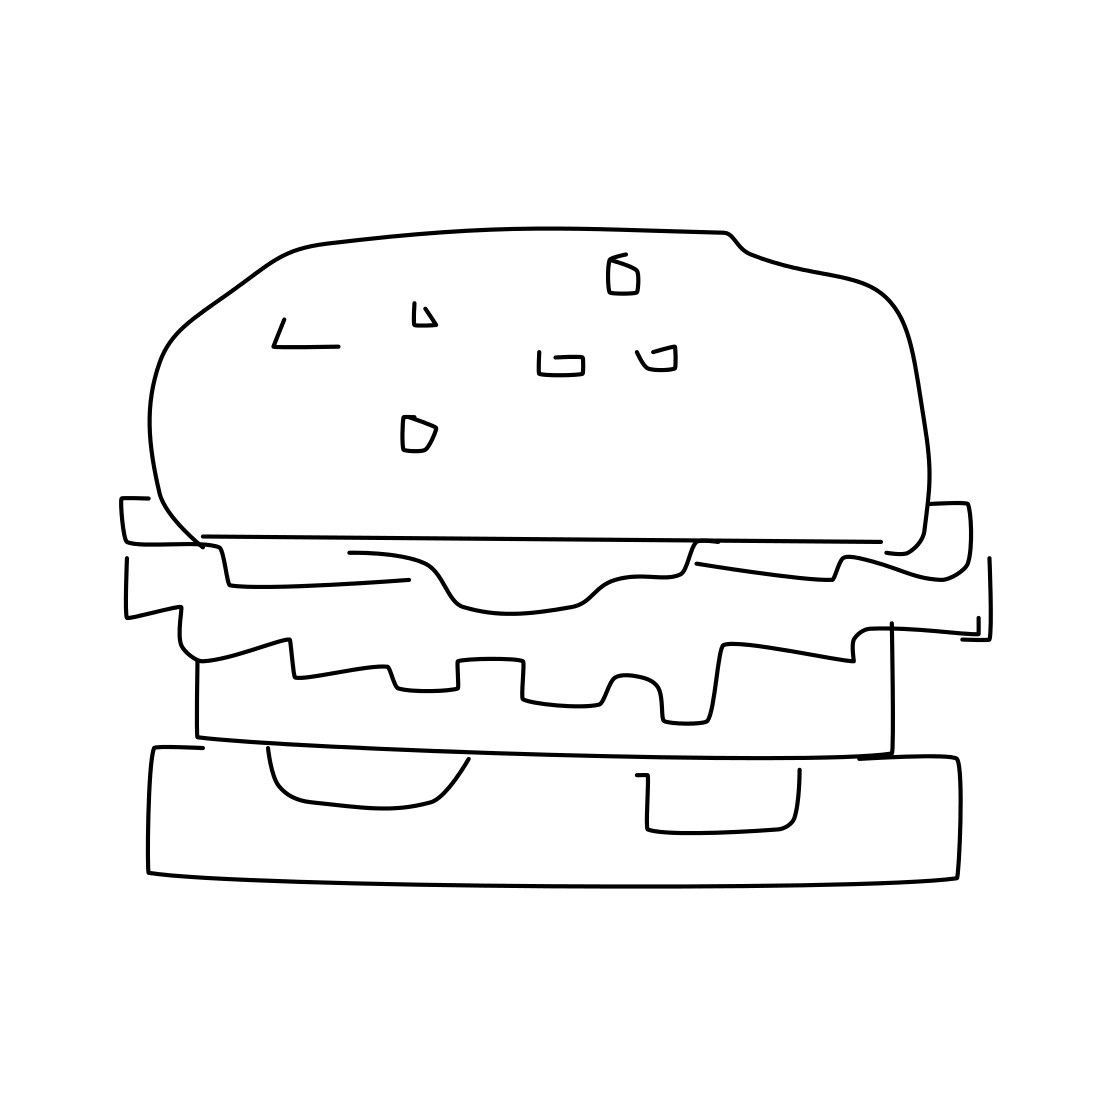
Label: hamburger